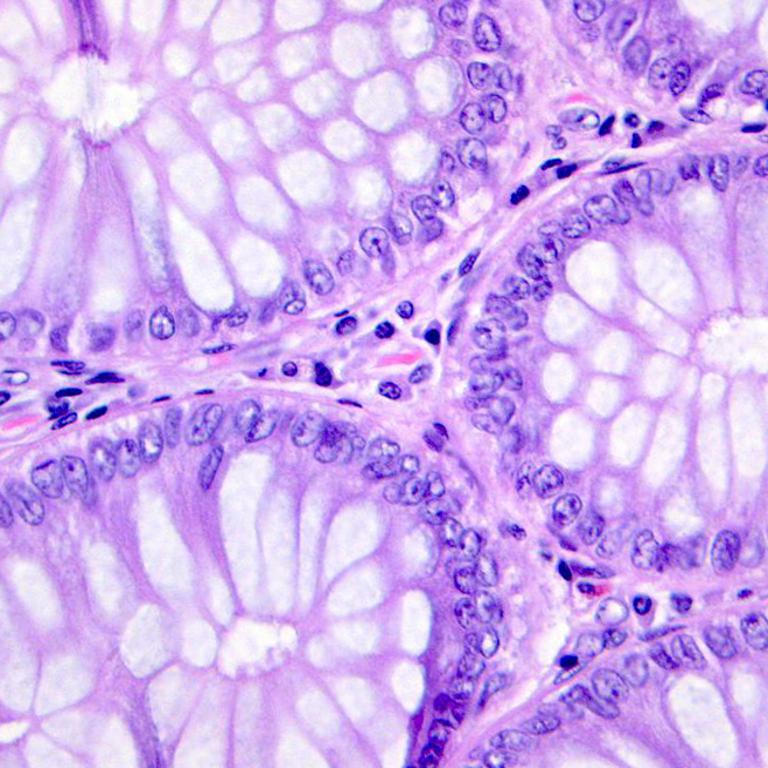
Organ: colon
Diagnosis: benign